【题型】解答题　【知识点】解析几何　【难度】medium
已知椭圆 $E:\frac{x^2}{a^2}+\frac{y^2}{b^2}=1(a>b>0)$ 的离心率为 $\frac{\sqrt{2}}{2}$，且过点 $(2,1)$．圆 $O:x^2+y^2=2$ 的切线 $l$ 与椭圆 $E$ 相交于 $A,B$ 两点．

(1) 求椭圆 $E$ 的方程；

(2) 直线 $OA,OB$ 的斜率存在为 $k_1,k_2$，直线 $l$ 的斜率存在为 $k$，若 $k=k_1\cdot k_2$，求直线 $l$ 的方程；

(3) 直线 $OA,OB$ 与圆 $O:x^2+y^2=2$ 的另一个交点分别为 $C,D$，求 $\triangle OAB$ 与 $\triangle OCD$ 的面积之和的取值范围．

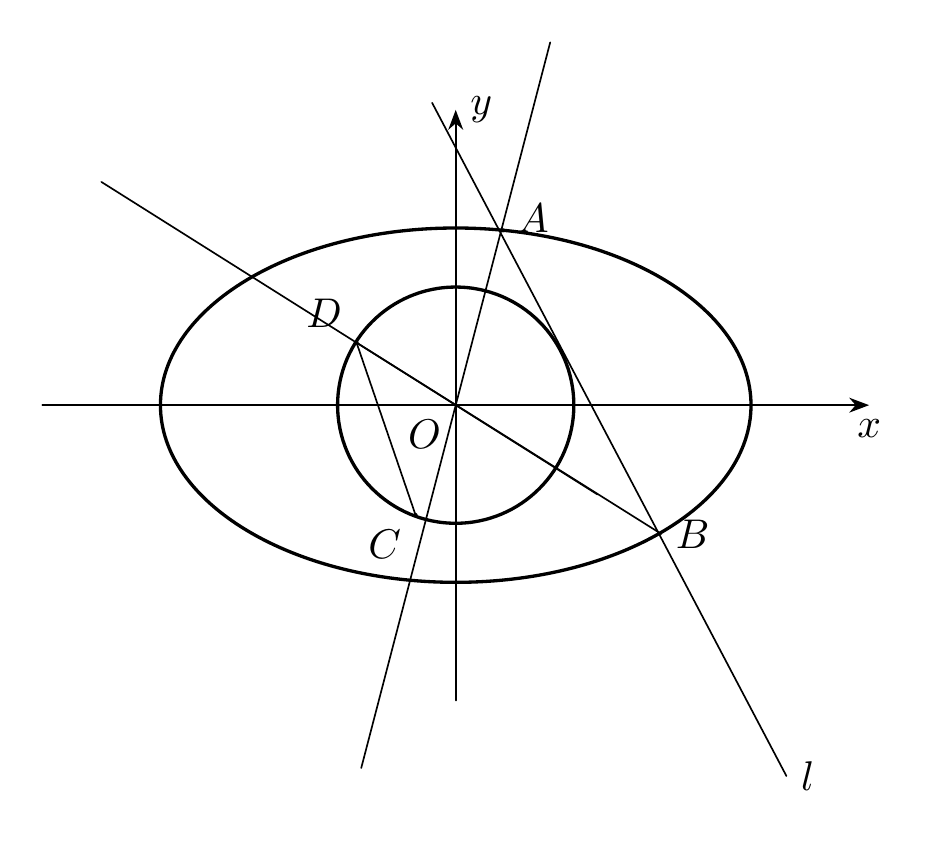
【解答】
\textbf{【分析】}
(1) 由题意，根据题目所给信息以及$a$，$b$，$c$之间的关系列出等式求出$a$和$b$的值，进而可得椭圆的方程；

(2) 设出直线$l$的方程，根据直线与圆$O$相切得到$m^2=2(k^2+1)$，将直线方程与椭圆方程联立，利用韦达定理以及$k=k_1\cdot k_2$，推出$k_1\cdot k_2=-1$，进而可得直线$l$的方程；

(3) 结合(2)中所得信息以及弦长公式得到$|AB|$的表达式，根据$OA\perp OB$得到$\triangle OAB$与$\triangle OCD$的面积之和的表达式，再利用基本不等式进行求解即可．

\vspace{0.5cm}

\textbf{【解答】}
(1) 因为椭圆$E$的离心率为$\frac{\sqrt{2}}{2}$，

所以$e=\frac{c}{a}=\frac{\sqrt{2}}{2}$，

整理得$a=\sqrt{2}b$， ①

因为椭圆$E$经过点$(2,1)$，

所以$\frac{4}{a^2}+\frac{1}{b^2}=1$， ②

联立①②，

解得$a=\sqrt{6}$，$b=\sqrt{3}$，

则椭圆$E$的方程为$\frac{x^2}{6}+\frac{y^2}{3}=1$；

\vspace{0.5cm}

(2) 不妨设直线$l$的方程为$y=kx+m$，$A(x_1,y_1)$，$B(x_2,y_2)$，

因为直线$l$与圆$O:x^2+y^2=2$相切，

所以$\frac{|m|}{\sqrt{k^2+1}}=\sqrt{2}$，

整理得$m^2=2(k^2+1)$， ③

联立
\[
\begin{cases}
y=kx+m \\
\frac{x^2}{6}+\frac{y^2}{3}=1
\end{cases}
\]
消去$y$并整理得$(2k^2+1)x^2+4kmx+2m^2-6=0$，

此时$\Delta>0$，

由韦达定理得$x_1+x_2=-\frac{4km}{2k^2+1}$，$x_1x_2=\frac{2m^2-6}{2k^2+1}$，

则$y_1y_2=(kx_1+m)(kx_2+m)=k^2x_1x_2+mk(x_1+x_2)+m^2=\frac{k^2(2m^2-6)}{2k^2+1}-\frac{4k^2m^2}{2k^2+1}+m^2=\frac{m^2-6k^2}{2k^2+1}$，

可得$k_1k_2=\frac{y_1y_2}{x_1x_2}=\frac{m^2-6k^2}{2k^2+1}\cdot\frac{2k^2+1}{2m^2-6}=\frac{m^2-6k^2}{2m^2-6}$，

又$m^2=2(k^2+1)$，

所以$k_1k_2=\frac{2-4k^2}{4k^2-2}=-1$，

则$OA\perp OB$，

此时$k=k_1\cdot k_2=-1$， ④

联立③④，

解得$m=\pm2$，

则直线$l$的方程为$y=-x\pm2$；

\vspace{0.5cm}

(3) 当直线$l$的斜率不存在时，$l:x=\pm\sqrt{2}$，

当$x=\sqrt{2}$时，

解得$y=\pm\sqrt{2}$，

即$A(\sqrt{2},\sqrt{2})$，$B(\sqrt{2},-\sqrt{2})$，

此时$\triangle OAB$与$\triangle OCD$的面积之和$S=\frac{1}{2}\times2\sqrt{2}\times\sqrt{2}+\frac{1}{2}\times(\sqrt{2})^2=3$；

当直线$l$的斜率存在时，

不妨设直线$l$的方程为$y=kx+m$，

联立
\[
\begin{cases}
y=kx+m \\
\frac{x^2}{6}+\frac{y^2}{3}=1
\end{cases}
\]
消去$y$并整理得$(2k^2+1)x^2+4kmx+2m^2-6=0$，

此时$\Delta>0$，

由韦达定理得$x_1+x_2=-\frac{4km}{2k^2+1}$，$x_1x_2=\frac{2m^2-6}{2k^2+1}$，

此时$\triangle OAB$与$\triangle OCD$的面积之和$S=S_{\triangle OAB}+S_{\triangle OCD}=\frac{1}{2}|AB|\times\sqrt{2}+\frac{1}{2}\times(\sqrt{2})^2=2\sqrt{\frac{4k^4+5k^2+1}{4k^4+4k^2+1}}+1$，

即$S=2\sqrt{1+\frac{k^2}{4k^4+4k^2+1}}+1=2\sqrt{1+\frac{1}{4k^2+\frac{1}{k^2}+4}}+1$，

因为$k^2>0$，

所以$4k^2+\frac{1}{k^2}\ge2\sqrt{4k^2\cdot\frac{1}{k^2}}=4$，

当且仅当$k=\pm\frac{\sqrt{2}}{2}$时，等号成立，

此时$S\le2\sqrt{1+\frac{1}{4+4}}+1=\frac{3}{2}\sqrt{2}+1$，

因为$\frac{1}{4k^2+\frac{1}{k^2}+4}>0$，

所以$S>3$，

此时$3<S\le\frac{3}{2}\sqrt{2}+1$．

综上得，$\triangle OAB$与$\triangle OCD$的面积之和的取值范围为$[3,\frac{3}{2}\sqrt{2}+1]$．

\vspace{0.5cm}

\textbf{【点评】}
本题考查椭圆的方程以及直线与圆锥曲线的综合问题，考查了逻辑推理、分类讨论和运算能力，属于中档题．